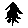
Label: tree